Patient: sex M, age 76
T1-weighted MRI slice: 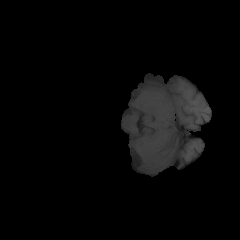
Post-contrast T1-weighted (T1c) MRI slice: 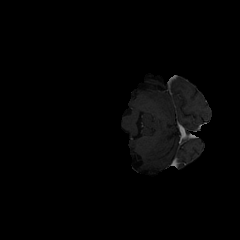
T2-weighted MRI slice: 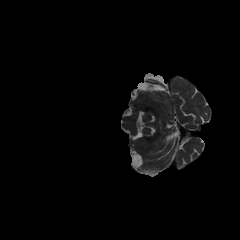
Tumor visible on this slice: no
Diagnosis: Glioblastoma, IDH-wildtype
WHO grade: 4